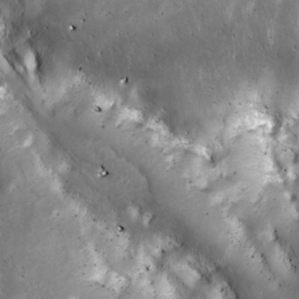
Label: non_frost